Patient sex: M
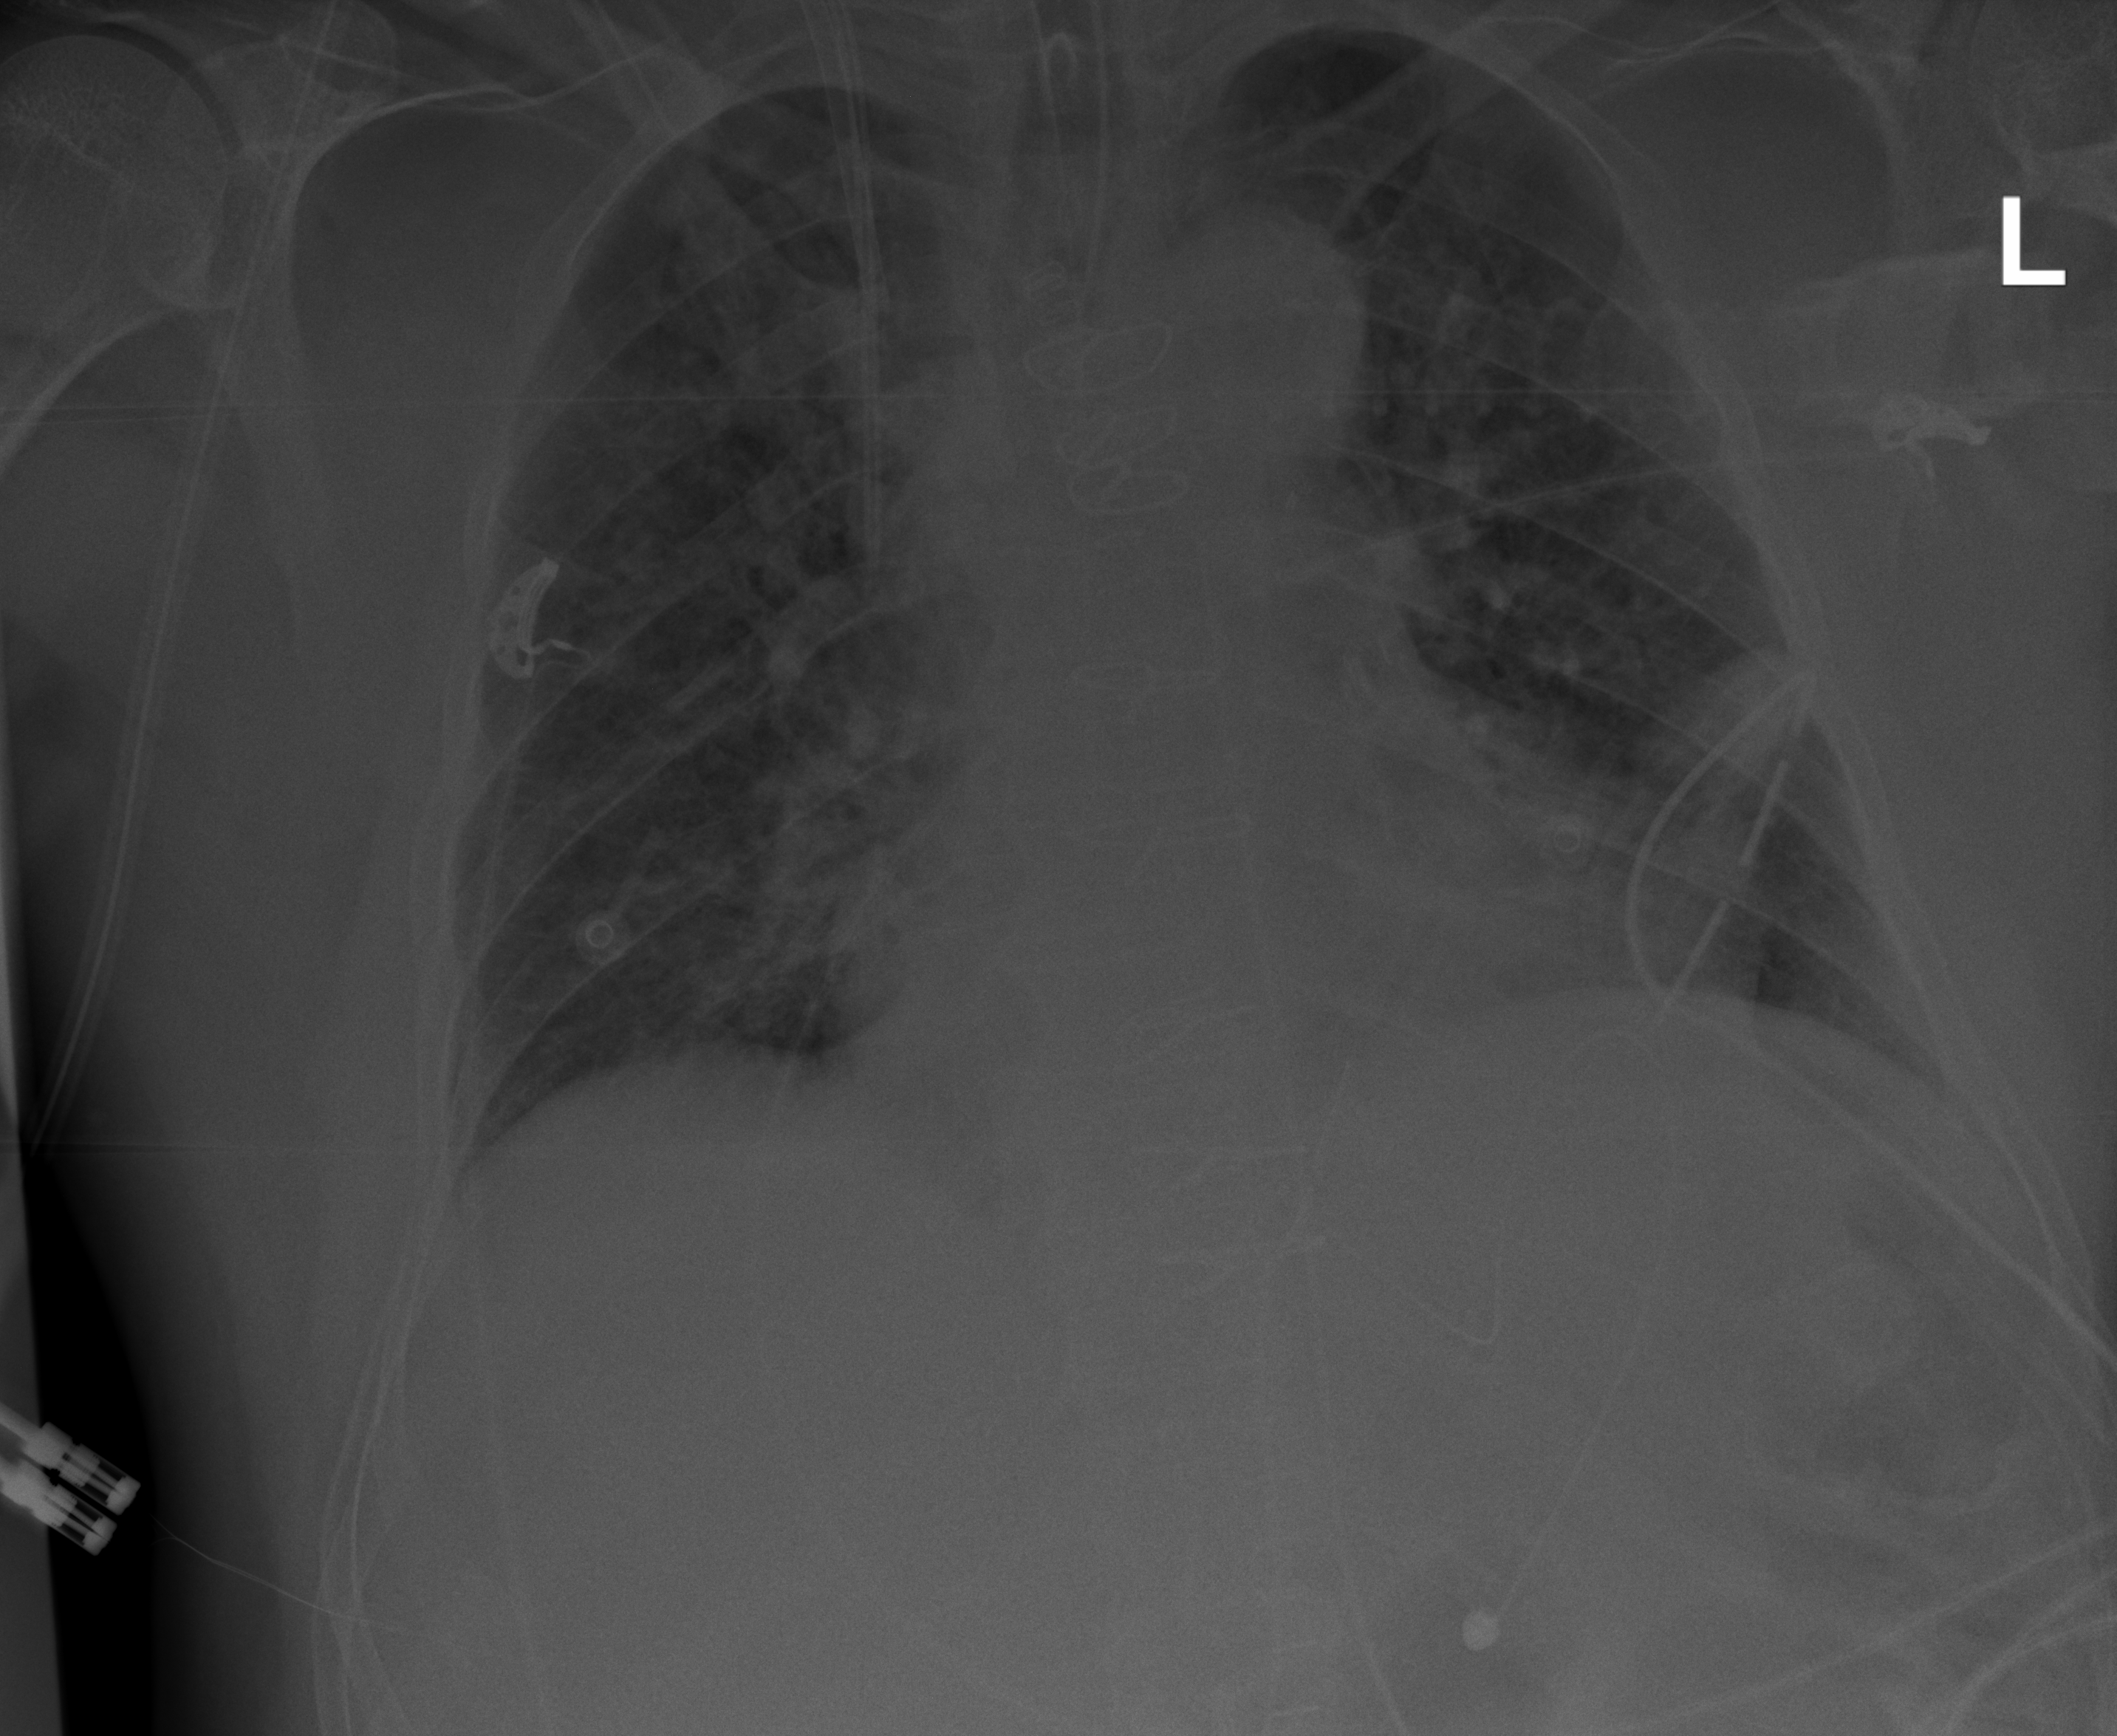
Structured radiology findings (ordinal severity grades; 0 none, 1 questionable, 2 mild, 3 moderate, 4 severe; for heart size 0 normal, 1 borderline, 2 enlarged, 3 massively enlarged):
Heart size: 1
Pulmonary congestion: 2
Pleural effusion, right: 0
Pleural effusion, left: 1
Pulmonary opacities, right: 3
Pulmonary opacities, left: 2
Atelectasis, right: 2
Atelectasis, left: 2